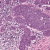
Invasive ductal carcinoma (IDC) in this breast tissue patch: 0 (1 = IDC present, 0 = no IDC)